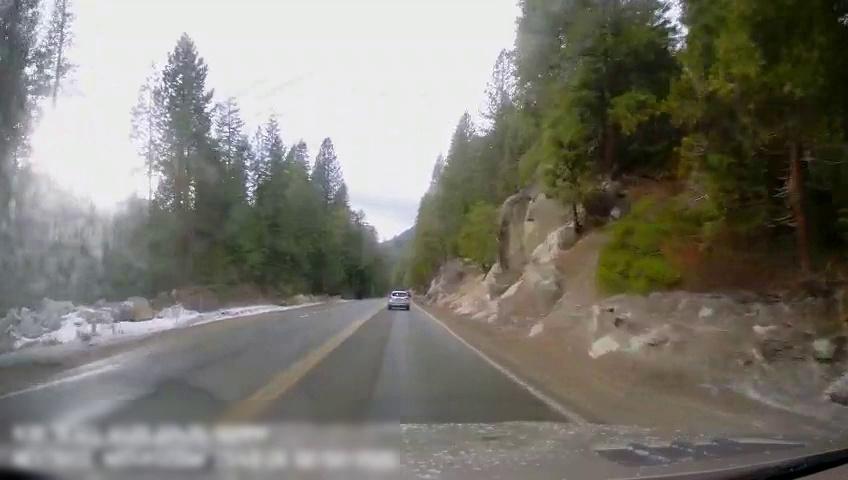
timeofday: Day
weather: Sunny
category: Drivable Space
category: Vehicles | SUV
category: Lanes | Alternate Lane
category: Lanes | Current Lane
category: Lanes | Opposite Lane
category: Lanes | Opposite Lane